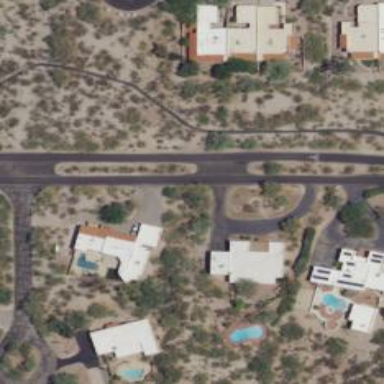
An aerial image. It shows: Residential road.